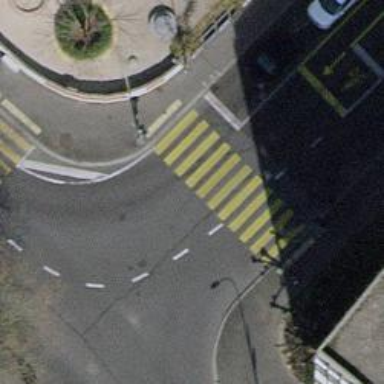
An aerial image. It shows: Road crossing with traffic signals and zebra markings.